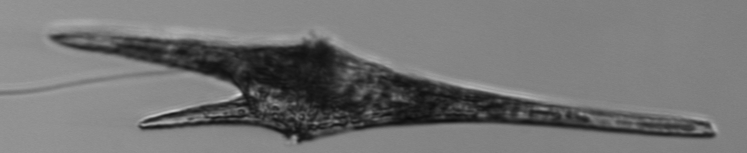
Label: Tripos_furca